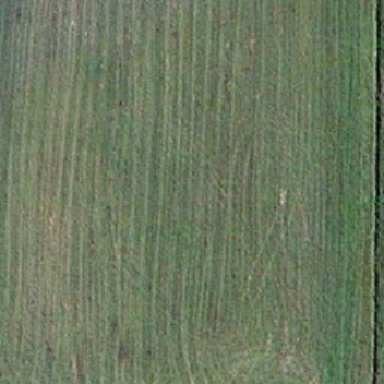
The land is vast pasture .